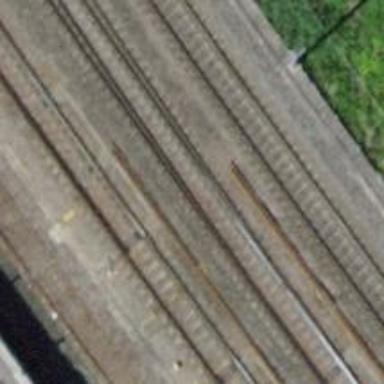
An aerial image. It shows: Railway switch.